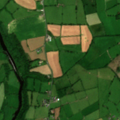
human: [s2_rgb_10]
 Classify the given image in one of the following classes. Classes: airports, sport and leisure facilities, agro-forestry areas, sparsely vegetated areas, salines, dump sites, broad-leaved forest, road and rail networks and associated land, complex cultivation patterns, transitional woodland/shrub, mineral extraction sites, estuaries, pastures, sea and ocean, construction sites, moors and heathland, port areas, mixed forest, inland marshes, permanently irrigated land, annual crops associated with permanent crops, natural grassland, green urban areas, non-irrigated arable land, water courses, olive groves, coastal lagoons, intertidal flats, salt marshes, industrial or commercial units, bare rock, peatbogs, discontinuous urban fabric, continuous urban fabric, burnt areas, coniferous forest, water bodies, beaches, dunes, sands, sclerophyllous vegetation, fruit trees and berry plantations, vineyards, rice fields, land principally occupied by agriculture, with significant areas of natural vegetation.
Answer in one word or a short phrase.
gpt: pastures, land principally occupied by agriculture, with significant areas of natural vegetation